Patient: sex M, age 44
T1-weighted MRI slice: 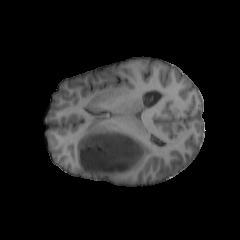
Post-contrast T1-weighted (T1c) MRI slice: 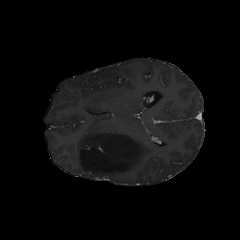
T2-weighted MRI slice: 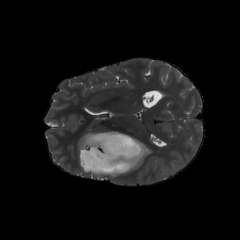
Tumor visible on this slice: yes
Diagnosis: Astrocytoma, IDH-mutant
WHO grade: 3